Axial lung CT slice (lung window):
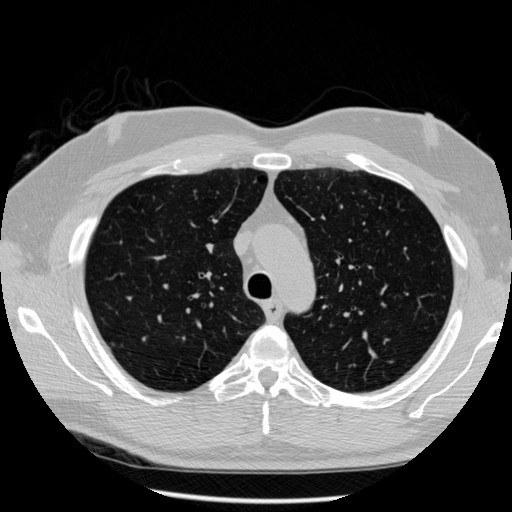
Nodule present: yes
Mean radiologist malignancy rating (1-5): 3